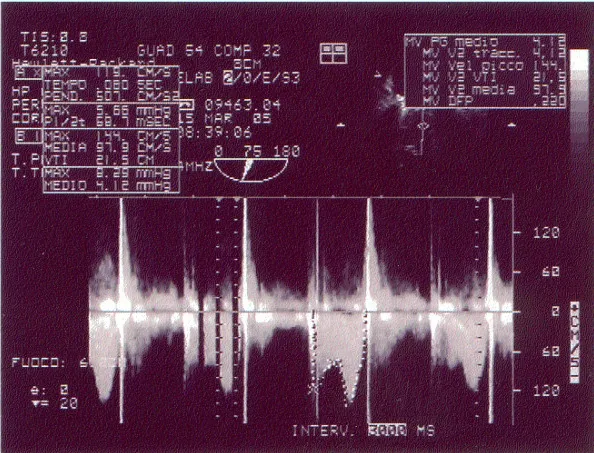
Transesophageal echocardiography post fibrinolysis: CW on mitral prosthesis valve. Significative reduction of transvalvular gradient.
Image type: radiology (ultrasound)